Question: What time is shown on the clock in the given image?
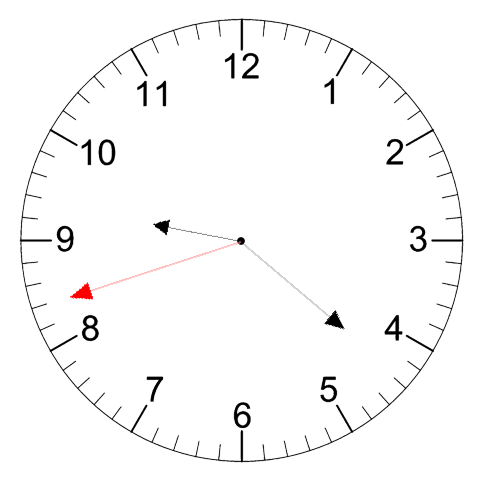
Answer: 09:21:42